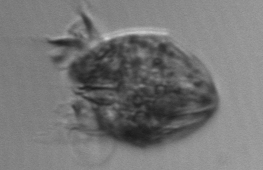
Label: Strombidium_morphotype1